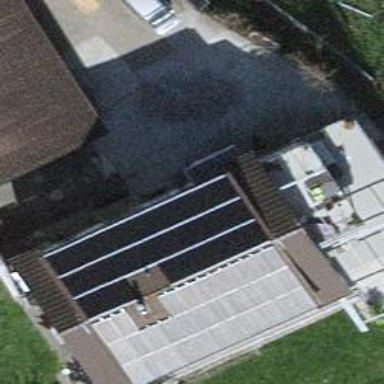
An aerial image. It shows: Solar power generator with photovoltaic panels.